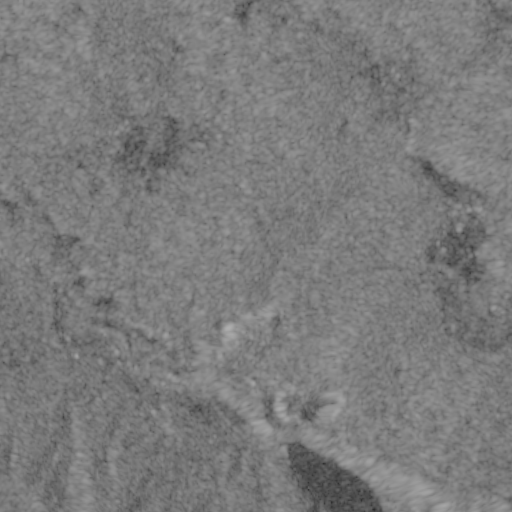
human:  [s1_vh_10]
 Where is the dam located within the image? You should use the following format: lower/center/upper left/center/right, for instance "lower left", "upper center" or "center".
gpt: The dam is located in the lower center of the image.
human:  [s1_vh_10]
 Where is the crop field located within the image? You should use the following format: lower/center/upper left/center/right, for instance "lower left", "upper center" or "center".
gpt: There is no crop field in the image.

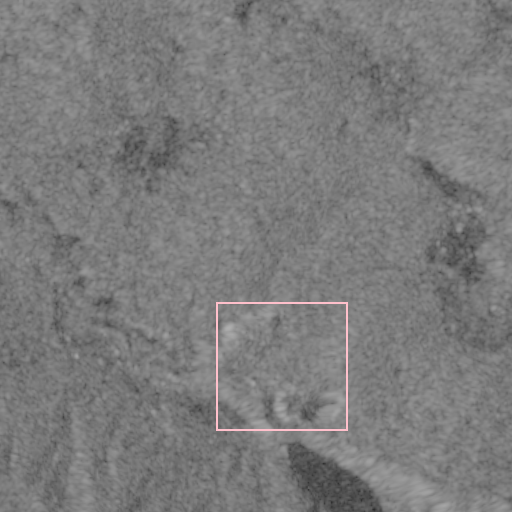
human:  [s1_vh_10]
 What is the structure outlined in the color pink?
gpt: The structure outlined in pink is a quarry.
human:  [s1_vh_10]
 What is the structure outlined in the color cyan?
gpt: There is no cyan outline.